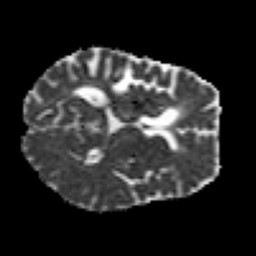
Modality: MD
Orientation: axial
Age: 46
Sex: male
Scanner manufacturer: siemens
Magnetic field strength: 3 T
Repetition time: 7.3 s
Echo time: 0.087 s